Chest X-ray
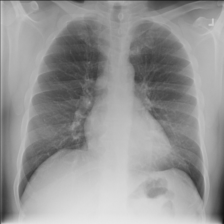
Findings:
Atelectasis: negative
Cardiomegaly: negative
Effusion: negative
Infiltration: negative
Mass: negative
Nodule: negative
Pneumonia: negative
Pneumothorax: negative
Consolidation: negative
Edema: negative
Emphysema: negative
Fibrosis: negative
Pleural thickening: negative
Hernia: negative